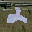
Label: 2